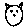
Label: cat